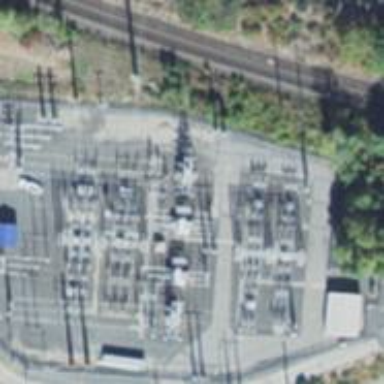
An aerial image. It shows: Outdoor power substation surrounded by fence. The substation is specifically for distribution purposes.